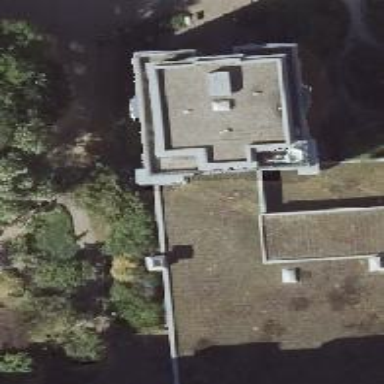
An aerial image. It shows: Apartment building with flat roof.